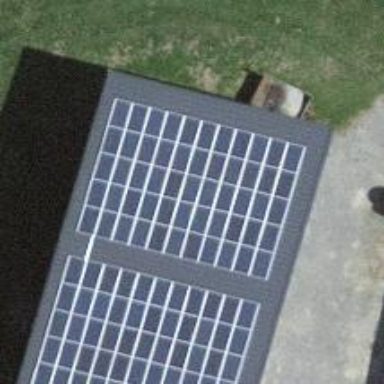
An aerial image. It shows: Solar power generator.